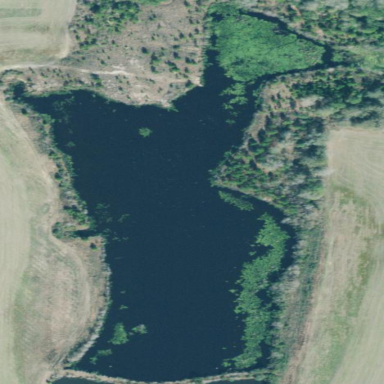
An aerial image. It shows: Reservoir of natural water.